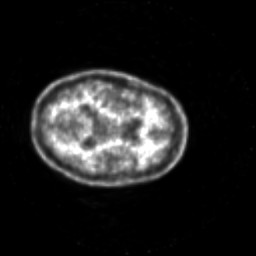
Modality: PET
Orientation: axial
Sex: female
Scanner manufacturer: siemens